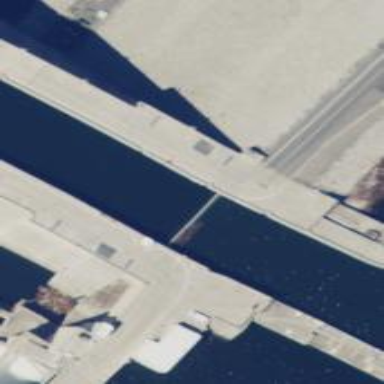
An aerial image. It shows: Lock gate on waterway.